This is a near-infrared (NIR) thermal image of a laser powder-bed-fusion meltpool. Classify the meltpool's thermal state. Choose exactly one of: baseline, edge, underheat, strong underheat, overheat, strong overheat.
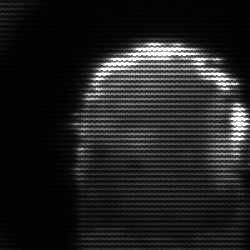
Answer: baseline